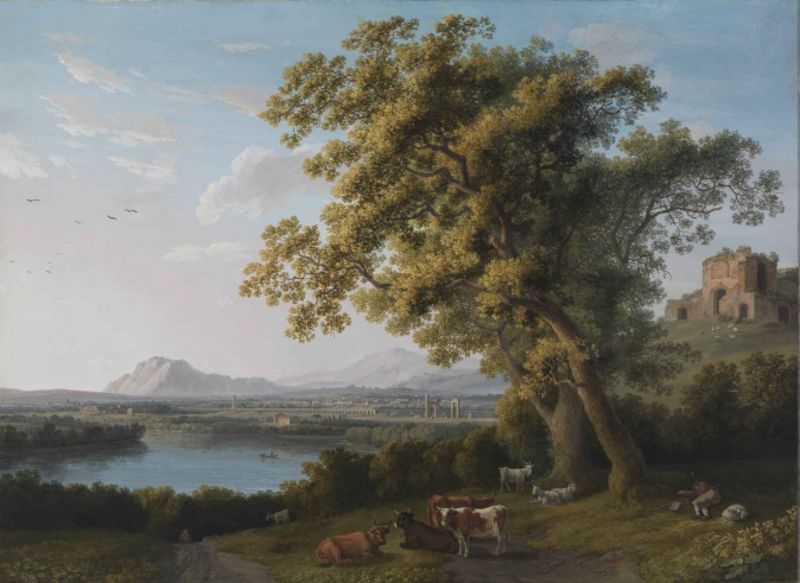
Titel: Ländliche Szene mit Weidevieh unter einem Baum
Künstler: Jakob Philipp Hackert
Standort: Karlsruhe
Institution: Staatliche Kunsthalle Karlsruhe
Schlagwörter: baum, berg, blau, gemälde, himmel, mann, meer, schatten, schlaf, wasser, wolken, bäume, fluss, grün, landschaft, see, stadt, teich, ufer, hintergrund, licht, säulen, gebäude, gras, haus, hund, schloss, tiere, weg, wiese, wolke, mensch, ferne, horizont, häuser, hügel, kühe, natur, spiegelung, stamm, vieh, vögel, weide, weite, büsche, gebüsch, land, arbeit, boot, aussicht, schiff, ruhe, liegen, schlafen, schlafend, italien, fischer, feldweg, berge, gebirge, herde, kuh, idylle, rast, industrie, romantik, menzel, panorama, ruine, rinder, schaf, burg, weiden, idyll, hinten, ruinen, landschaftsbild, baumgruppe, gefleckt, ländlich, romantisch, laubbäume, lichtstimmung, tempel, aquädukt, freien, arkadien, eichen, im freien, schafe, hirte, hüten, schäfer, ziege, ziegen, wandere, hüter, schläfer, tree, braunweiß, 1750, 18 jahrhundert, 17 jahrhundert, shüter, ziegem, düjk, rast itelien, ziieg